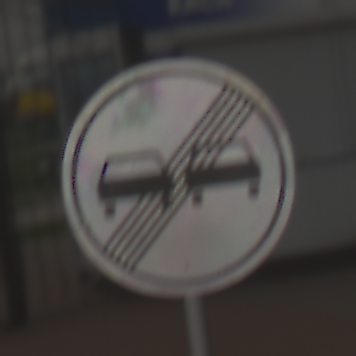
Verkehrszeichen: EndeUeberholverbot
Umgebung: Outdoor, Suburban
Tageszeit: MorningAfternoon
Wetter: Overcast
Licht: Natural
Jahreszeit: NotSpecified
Kontrast: LowContrast